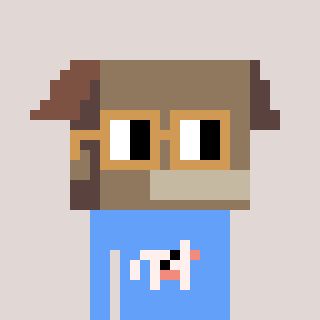
a pixel art character with square brown glasses, a box-shaped head and a blue-colored body on a warm background